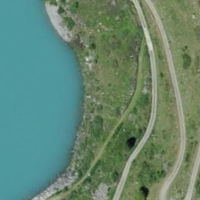
EUNIS habitat code: 26
Species observed at this site:
Prunella collaris
Nucifraga caryocatactes